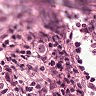
Metastatic tissue present: yes